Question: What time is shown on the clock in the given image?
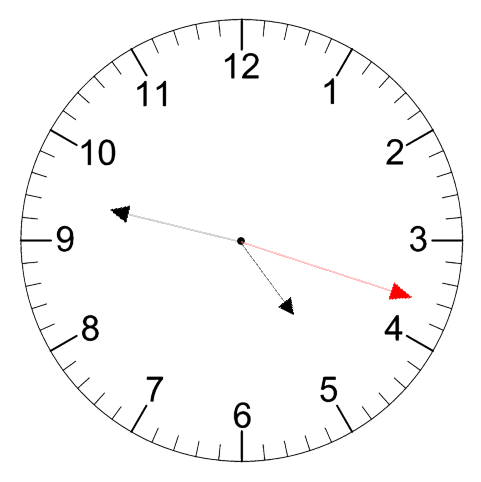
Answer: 04:47:18